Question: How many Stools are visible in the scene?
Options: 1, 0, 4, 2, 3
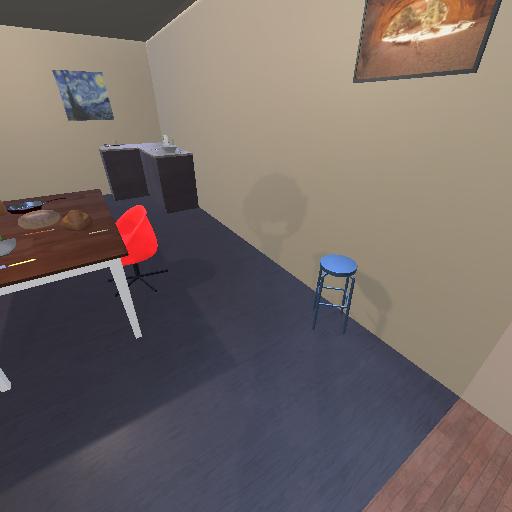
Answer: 1